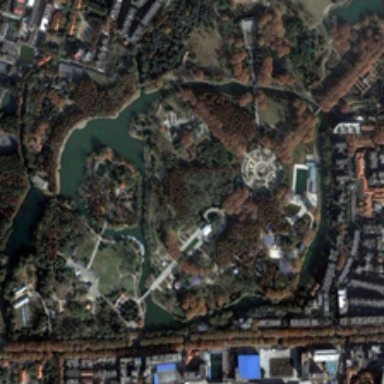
Many buildings are around a park with some green trees .